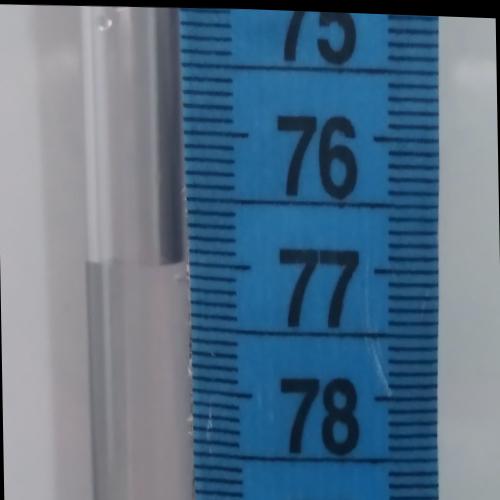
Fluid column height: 77.0 cm